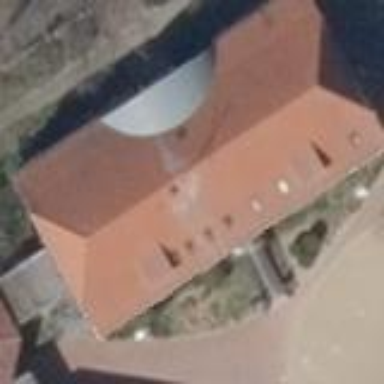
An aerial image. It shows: School building.